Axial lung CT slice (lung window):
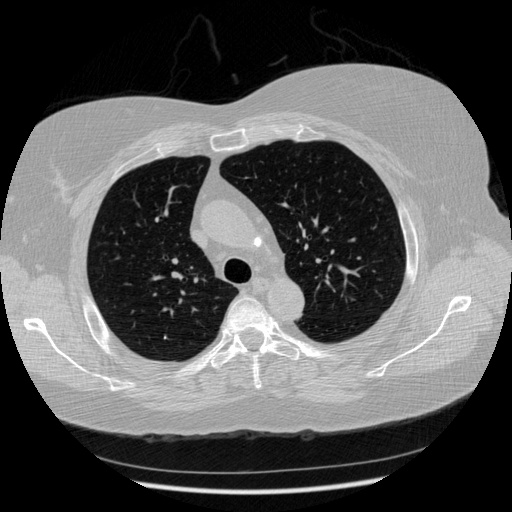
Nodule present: no